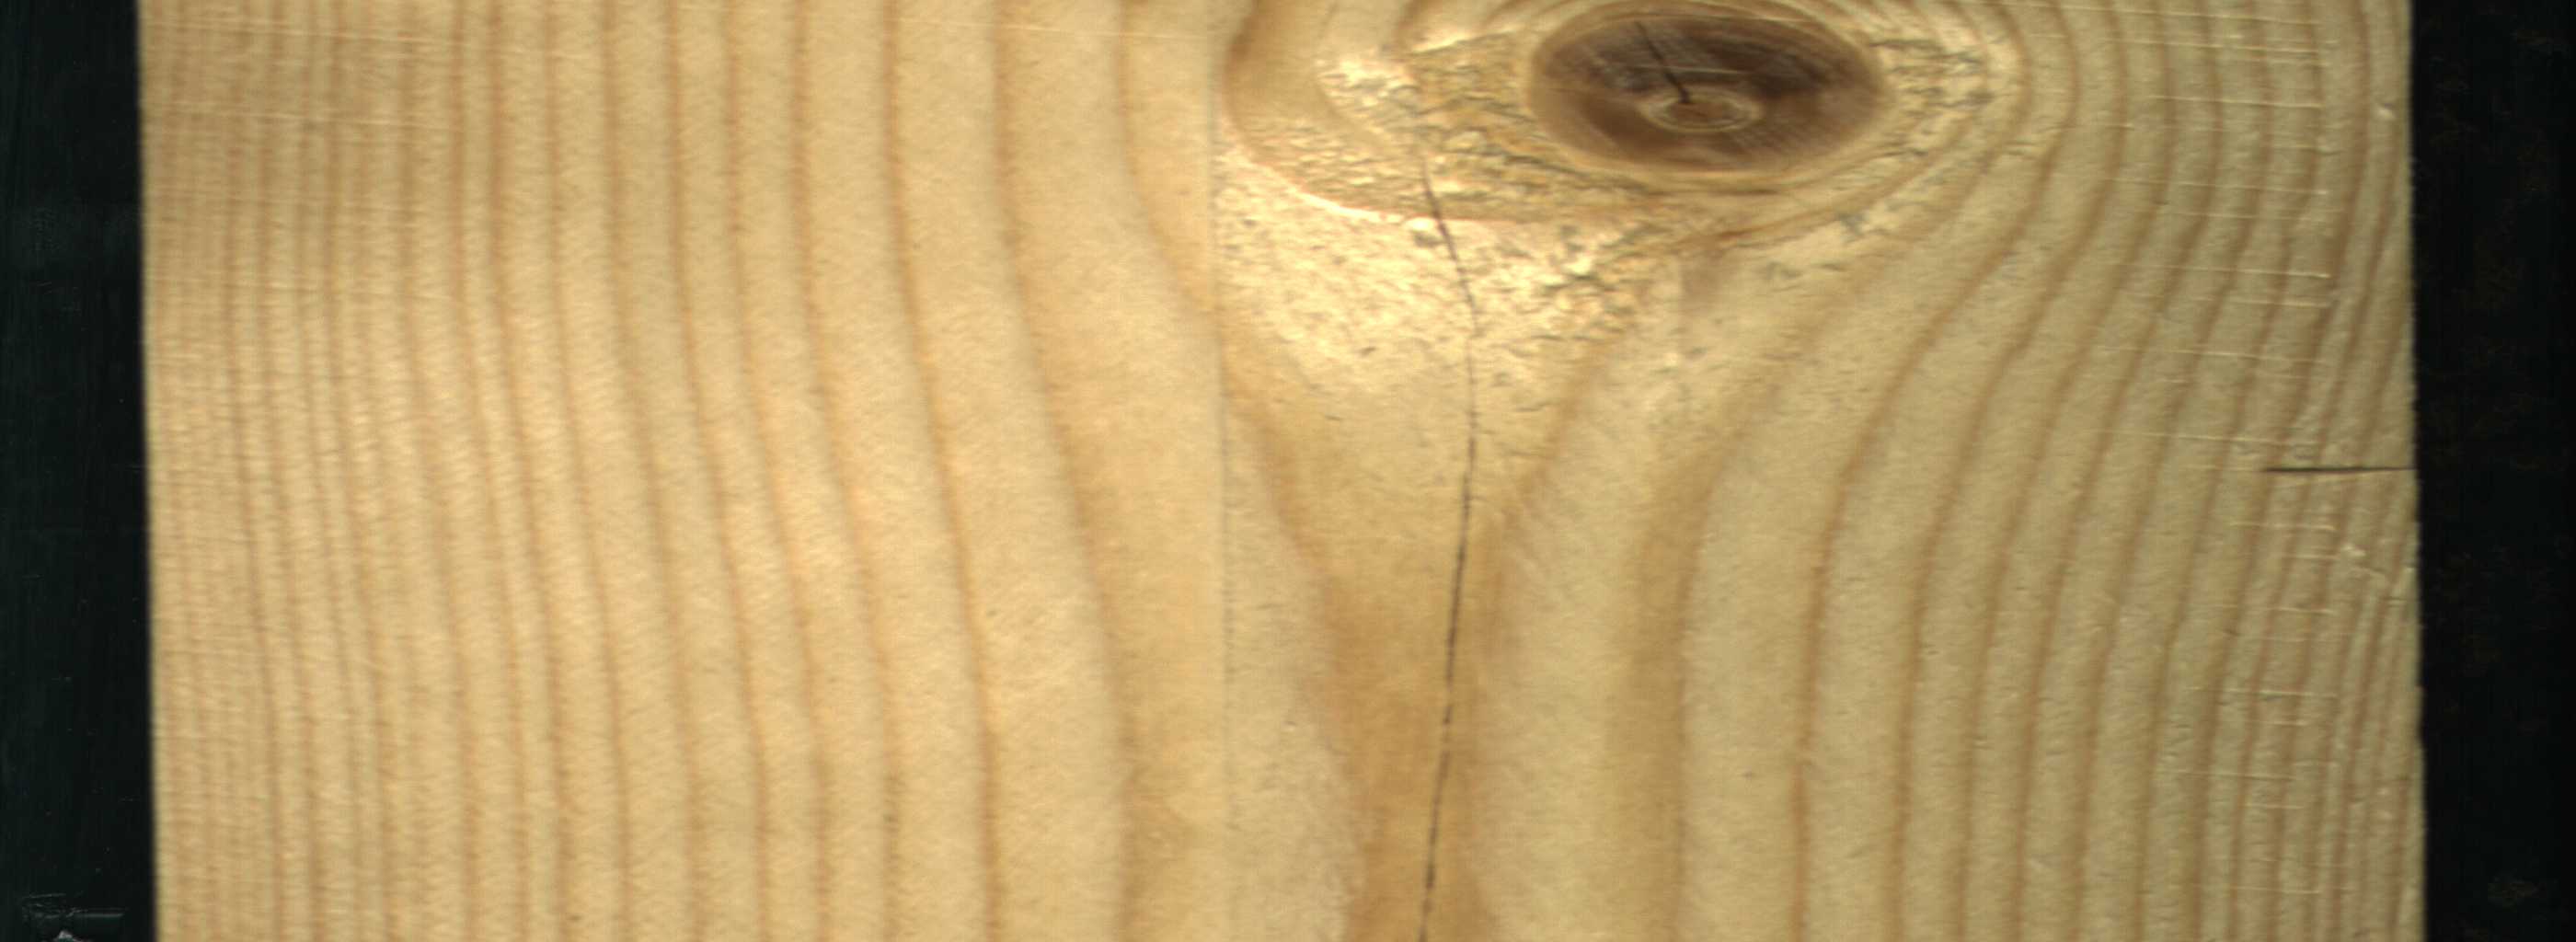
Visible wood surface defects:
Crack
knot_with_crack